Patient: sex F, age 56
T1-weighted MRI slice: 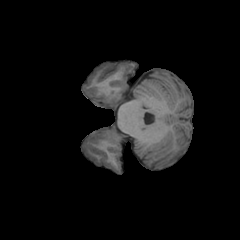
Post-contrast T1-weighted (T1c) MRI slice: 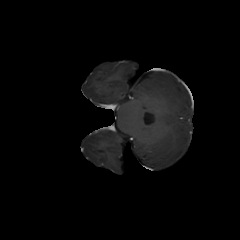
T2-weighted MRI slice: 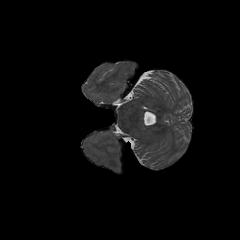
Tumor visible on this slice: no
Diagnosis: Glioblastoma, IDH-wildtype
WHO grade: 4